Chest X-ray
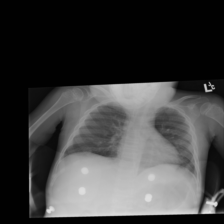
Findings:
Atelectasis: negative
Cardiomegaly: negative
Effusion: negative
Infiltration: negative
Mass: negative
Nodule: negative
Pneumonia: negative
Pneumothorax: negative
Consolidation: negative
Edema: negative
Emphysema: negative
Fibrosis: negative
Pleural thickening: negative
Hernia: negative